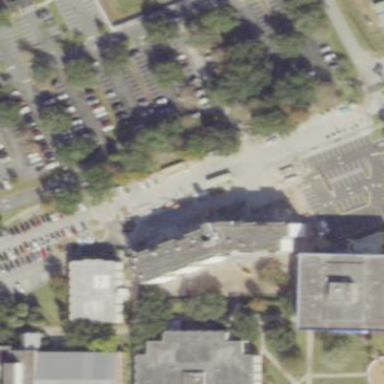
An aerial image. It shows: Library building.